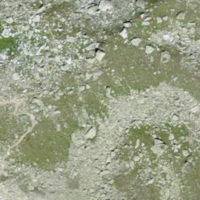
EUNIS habitat code: 31
Species observed at this site:
Corvus corax